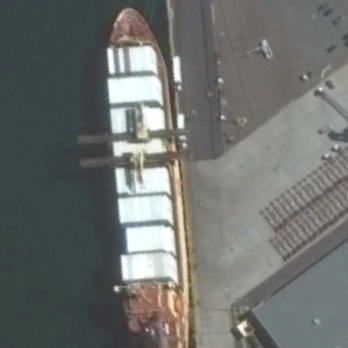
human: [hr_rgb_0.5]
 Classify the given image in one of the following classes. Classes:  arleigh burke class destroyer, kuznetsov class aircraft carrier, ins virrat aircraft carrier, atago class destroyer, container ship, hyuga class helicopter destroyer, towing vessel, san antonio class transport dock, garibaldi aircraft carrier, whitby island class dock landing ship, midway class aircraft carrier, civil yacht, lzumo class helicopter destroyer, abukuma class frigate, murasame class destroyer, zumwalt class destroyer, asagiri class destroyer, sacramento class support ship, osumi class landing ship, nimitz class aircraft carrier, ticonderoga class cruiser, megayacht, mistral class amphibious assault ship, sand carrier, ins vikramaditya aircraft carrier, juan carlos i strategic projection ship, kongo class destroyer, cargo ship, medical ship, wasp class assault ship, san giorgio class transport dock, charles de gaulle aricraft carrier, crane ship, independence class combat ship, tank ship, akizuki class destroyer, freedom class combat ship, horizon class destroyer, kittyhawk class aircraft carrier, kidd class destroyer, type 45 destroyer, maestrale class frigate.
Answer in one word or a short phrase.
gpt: Container ship